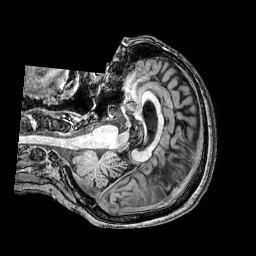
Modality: T1w
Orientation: axial
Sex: female
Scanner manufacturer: philips
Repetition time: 0.008166 s
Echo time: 0.00377 s